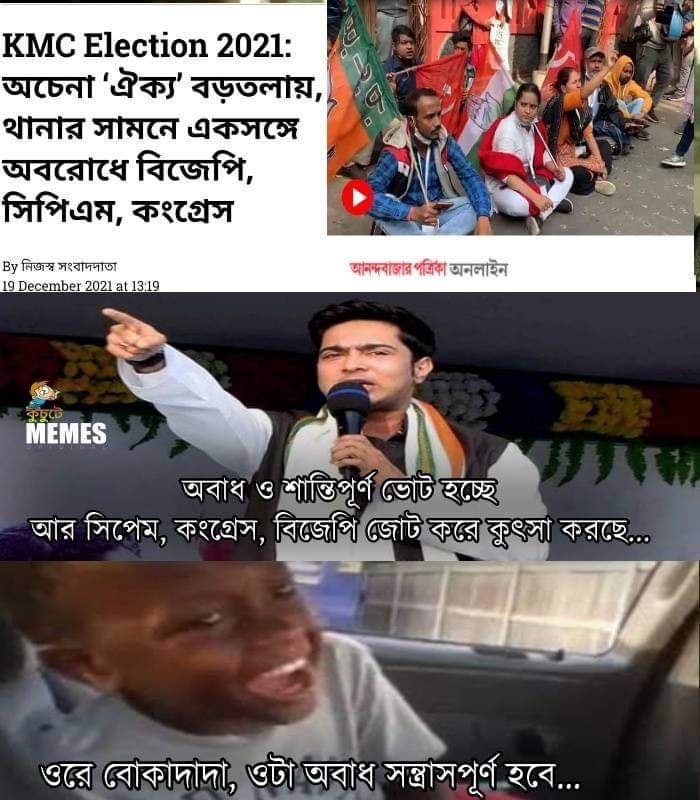
Text: অচেনা 'ঐক্য' বড়তলায়, থানার সামনে একসঙ্গে অবরোধে বিজেপি, সিপিএম, কংগ্রেস অবাধ ও শান্তিপূর্ণ ভোট হচ্ছে আর সিপেম, কংগ্রেস, বিজেপি জোট করে কুৎসা করছে... ওরে বোকাদাদা, ওটা অবাধ সন্ত্রাসপূর্ণ হবে...
Label: Hate
Hate category: Political
Targeted group: Organization